Question: I have this code and when it displays, there's a weird vertical line to the right side. I can't figure out what might be causing it. Any help would be appreciated.

Here's the full code that I'm using.
'''
<html>
<head></head>
<body>
<table border="0" width="600" align="center" cellpadding="0" cellspacing="0" title="Join us!">
<tr bgcolor="#8cc63f" style="line-height: 0px">
<td width="15"><img src="topleft.jpg" width="15" height="15" alt=""></td>
<td width="410" style="font-size: .2em">&nbsp;</td>
<td width="15"><img src="righttop.jpg" width="15" height="15" alt=""></td>
</tr>
<tr bgcolor="#8cc63f">
<td width="15" style="font-size: 1px">&nbsp;</td>
<td width="410" bgcolor="#8cc63f" align="center" style="color: white; font-size: 16px">
<span style="font-family: Verdana,Geneva,sans-serif; color:#FFFFFF;">
<a href="http://www.google.com"><br> We have spacious and modern training rooms. <br><br></span></td>
<td width="15" style="font-size: 1px;">&nbsp;</td>
</tr>
<tr bgcolor="#8cc63f" style="line-height: 0px">
<td width="15" height="15"><img src="buttomleft.jpg" width="15" height="15" alt=""></td>
<td width="410" style="font-size: 0px;" height="15"></td>
<td width="15" height="15"><img src="buttomright.jpg" width="15" height="15" alt=""></td></tr>
</table>
</body>
</html>
'''
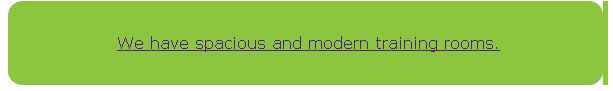
Answer: It's due to your widths being off.
Change:
'<table border="0" width="600" align="center" cellpadding="0" cellspacing="0" title="Join us!">'
to
'<table border="0" width="430" align="center" cellpadding="0" cellspacing="0" title="Join us!">'
Working example at (minus the corner graphics): <URL>
If you wanted the width to be 600px then you would need to modify the width of your middle 'td' (currently 410) to 570.